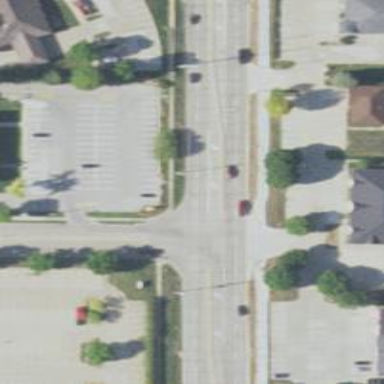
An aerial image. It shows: Unmarked road crossing.